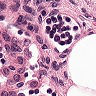
Metastatic tissue present: no